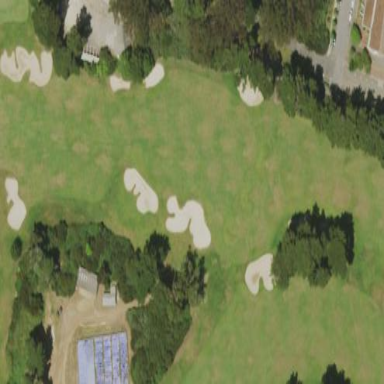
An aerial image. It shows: Well-maintained grassy area serving as golf fairway for the sport of golf.